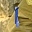
Label: 1